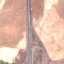
Land use / land cover: Highway